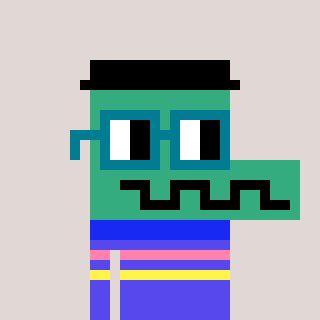
a pixel art character with square dark green glasses, a crocodile-shaped head and a computerblue-colored body on a warm background